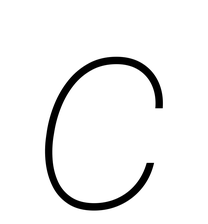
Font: Roboto-Italic_Thin_Italic